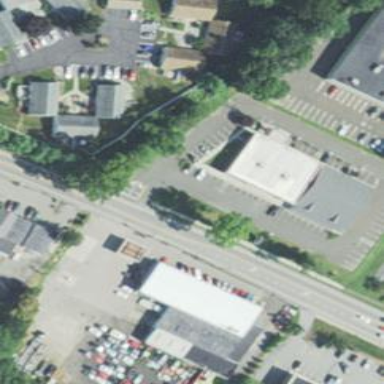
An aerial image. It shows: Retail building.